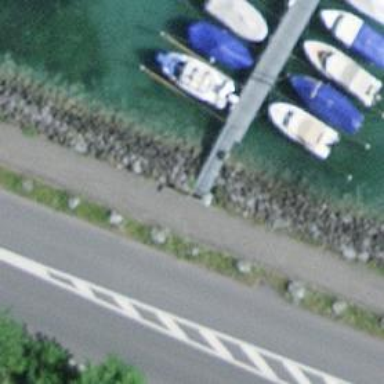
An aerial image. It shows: Man-made pier.